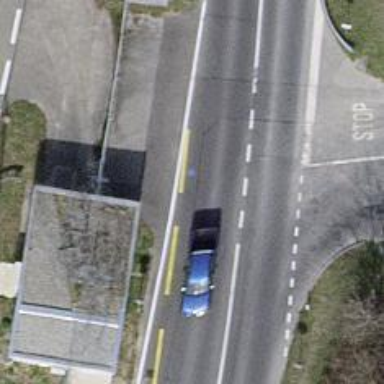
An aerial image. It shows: Secondary road with asphalt surface. It has bus lane on the left and shared bus/cycle lane on the left.